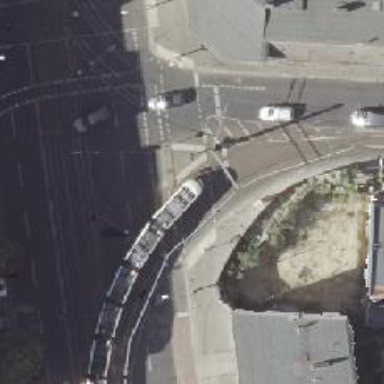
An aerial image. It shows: Tram crossing with traffic signals.